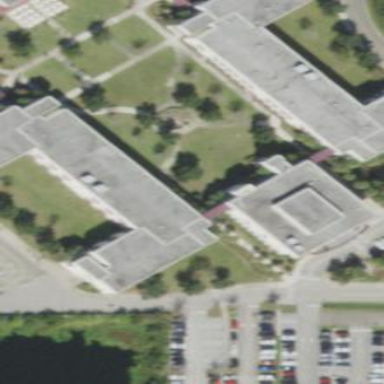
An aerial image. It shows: School building.